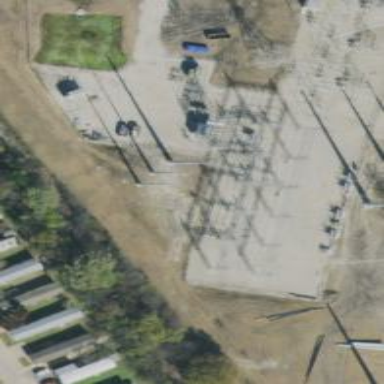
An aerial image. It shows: Outdoor substation at the transmission level.